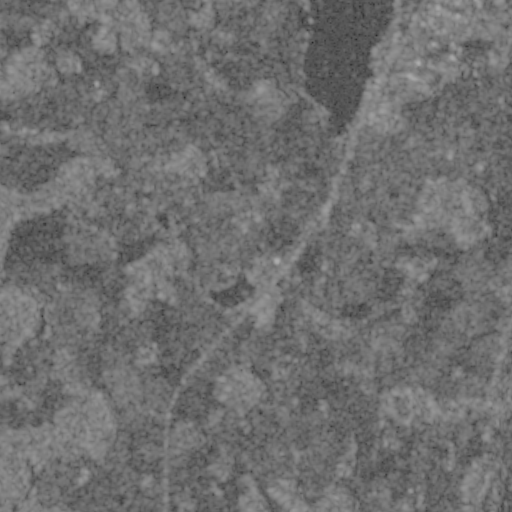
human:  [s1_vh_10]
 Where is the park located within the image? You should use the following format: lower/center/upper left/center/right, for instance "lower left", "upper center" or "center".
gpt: The park is located in the upper right of the image.
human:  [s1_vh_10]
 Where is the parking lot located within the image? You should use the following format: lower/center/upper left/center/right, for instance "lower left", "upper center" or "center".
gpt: The parking lot is located in the right of the image.
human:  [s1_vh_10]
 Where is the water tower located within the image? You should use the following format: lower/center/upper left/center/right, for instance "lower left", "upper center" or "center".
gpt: The water tower is located in the center right of the image.
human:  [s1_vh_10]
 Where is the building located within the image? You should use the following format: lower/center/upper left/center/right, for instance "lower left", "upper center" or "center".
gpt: There is no building in the image.

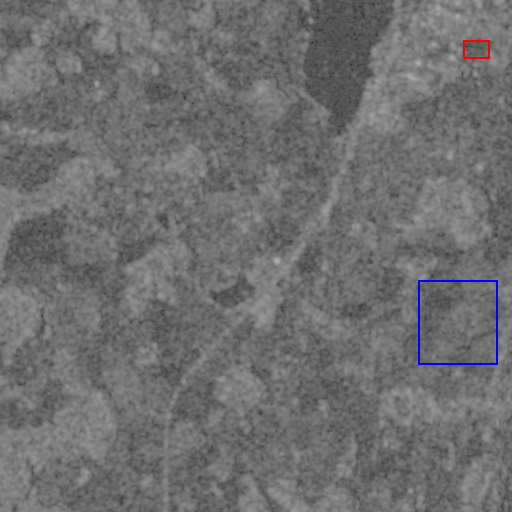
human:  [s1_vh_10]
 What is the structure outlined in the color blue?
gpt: The structure outlined in blue is a crop field.
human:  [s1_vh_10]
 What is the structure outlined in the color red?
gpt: The structure outlined in red is a park.
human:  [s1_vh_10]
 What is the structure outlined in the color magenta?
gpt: There is no magenta outline.